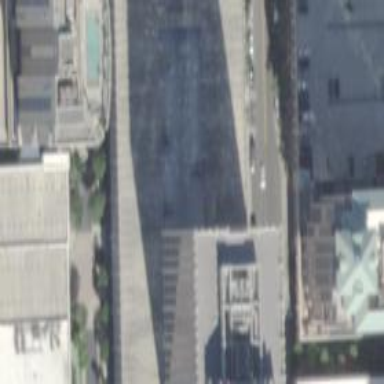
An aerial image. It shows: White building with flat concrete roof.